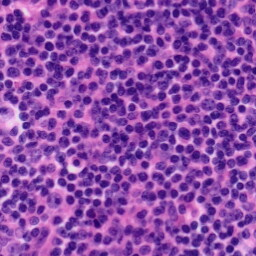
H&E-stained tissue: Tonsil